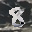
Label: 8